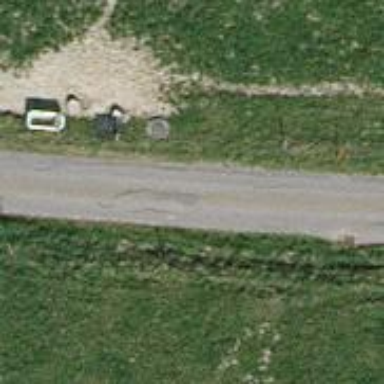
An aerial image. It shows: Unclassified road with concrete surface.